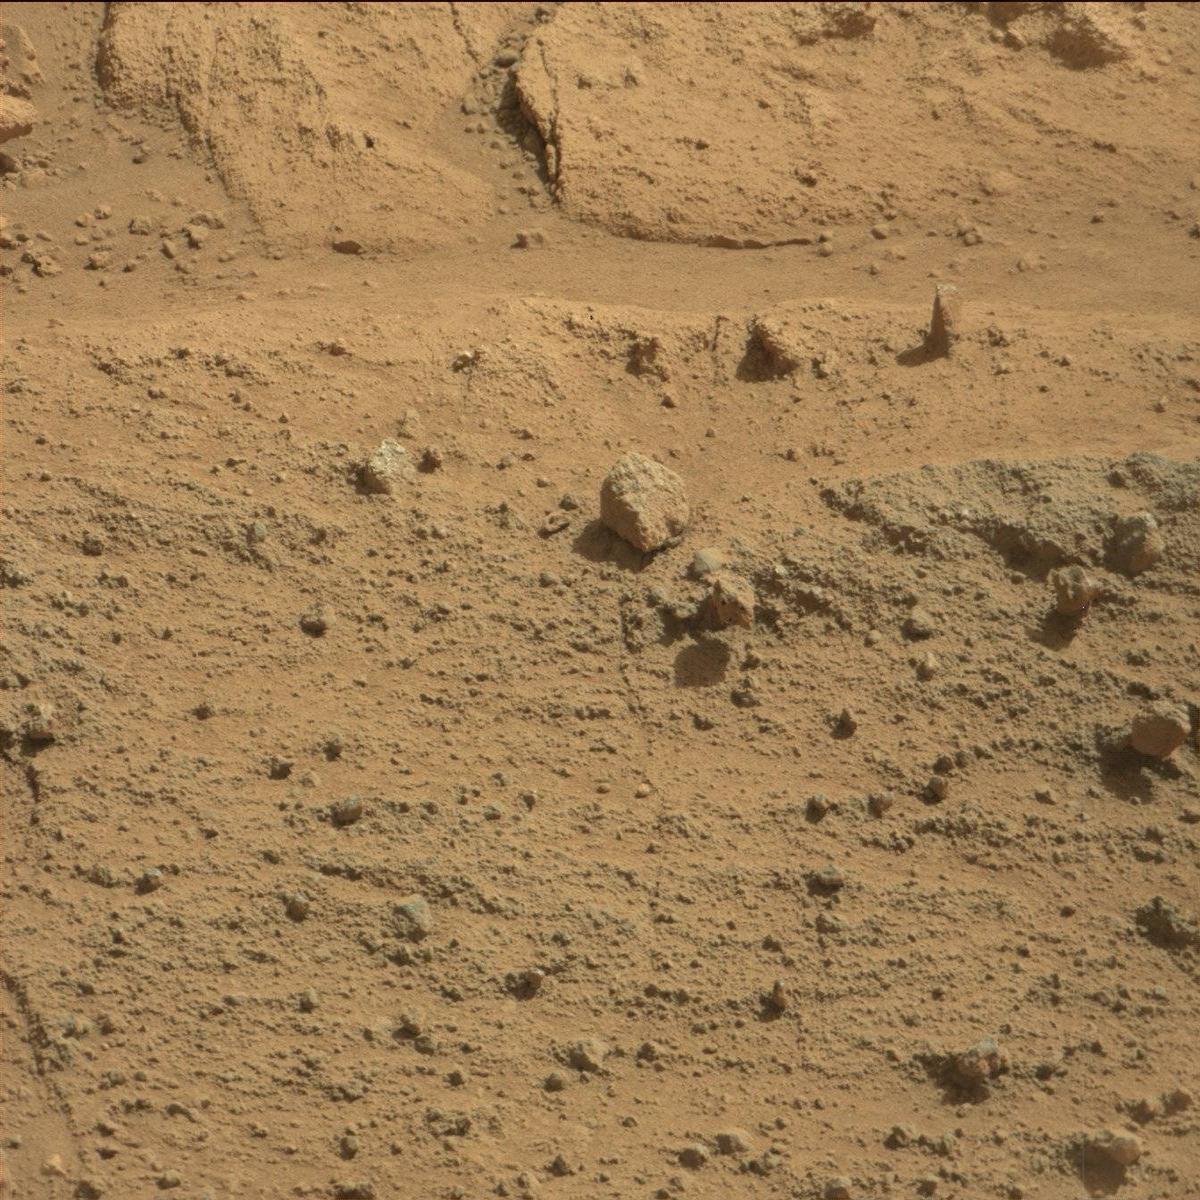
Terrain classes present: Bedrock, Rock, Sand / Soil